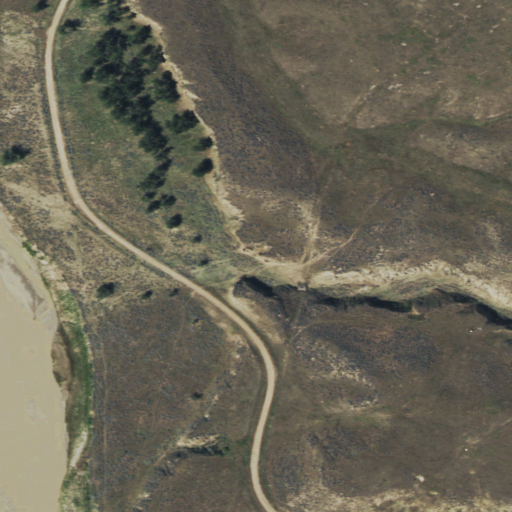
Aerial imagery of valley in Wyoming named Rossnecker Draw containing shrub, grassland, and open water